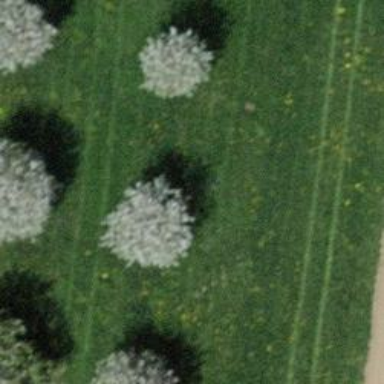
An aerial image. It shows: Agricultural area with deciduous broadleaved trees.